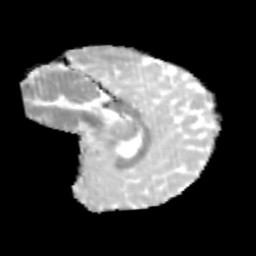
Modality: MD
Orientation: sagittal
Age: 10
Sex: male
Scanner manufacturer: siemens
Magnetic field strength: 3 T
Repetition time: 3.8 s
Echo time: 0.07 s